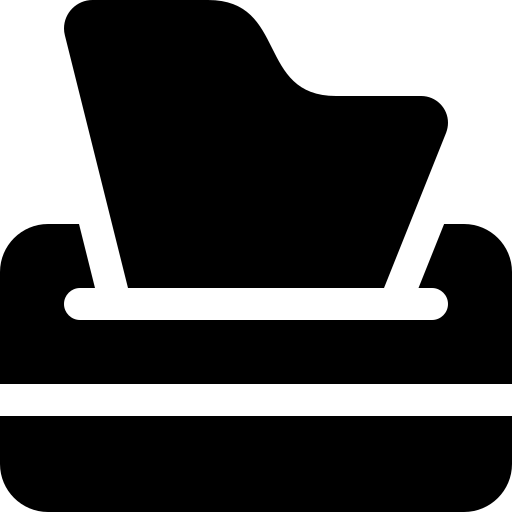
Tags: icon, FontAwesome, fa-icon, solid, box, tissue